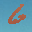
Label: 6